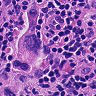
Metastatic tissue present: yes